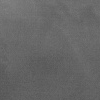
Atmospheric dust classification: dusty